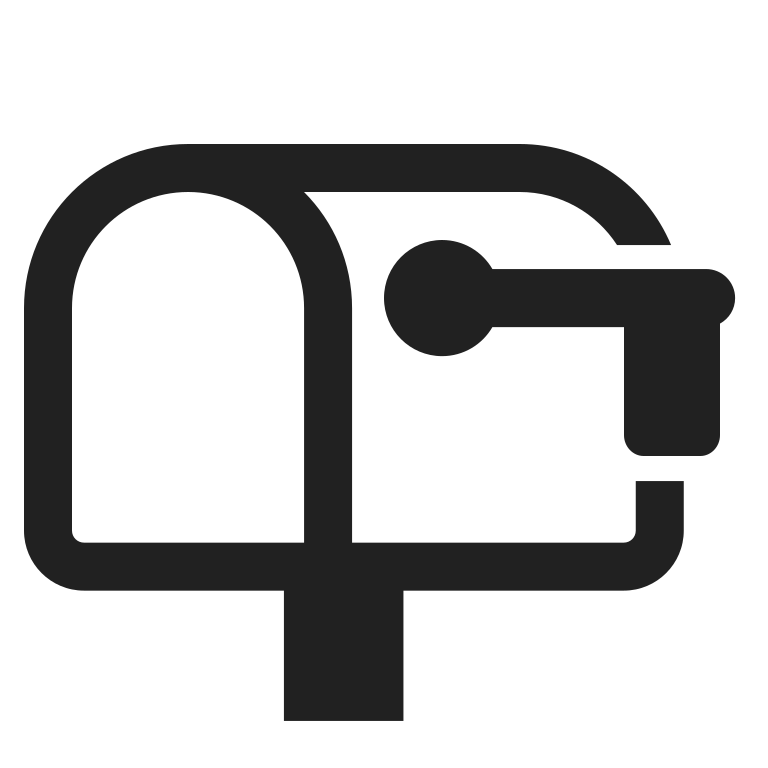
open mailbox with lowered flag high contrast